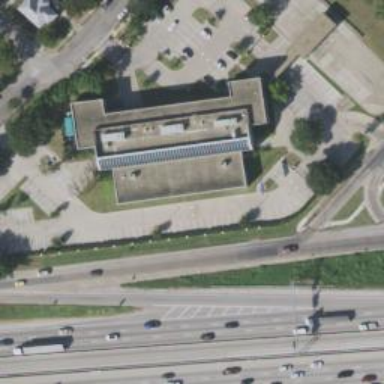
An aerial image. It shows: Bank building.